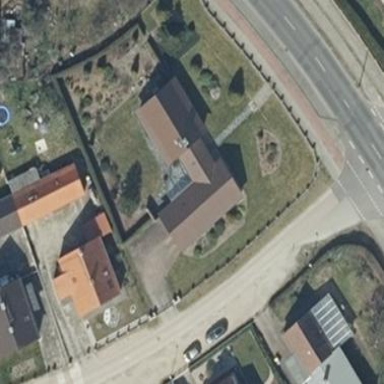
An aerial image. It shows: Simple and straightforward house.